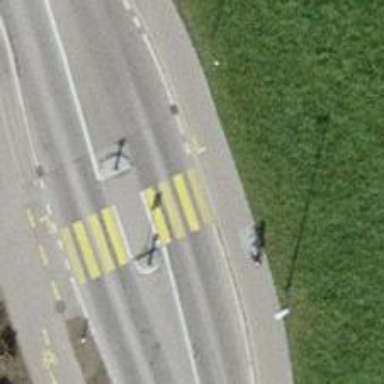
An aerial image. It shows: Uncontrolled footway crossing with markings.